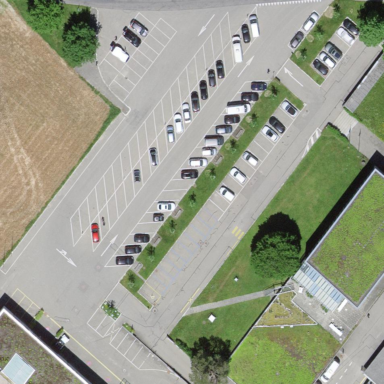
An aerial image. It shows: Parking area with asphalt surface.